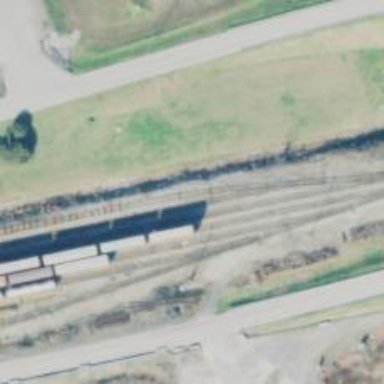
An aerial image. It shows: Railway spur service.